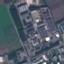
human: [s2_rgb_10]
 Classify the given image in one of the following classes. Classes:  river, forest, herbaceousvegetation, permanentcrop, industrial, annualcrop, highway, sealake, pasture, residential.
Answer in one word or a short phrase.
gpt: Industrial